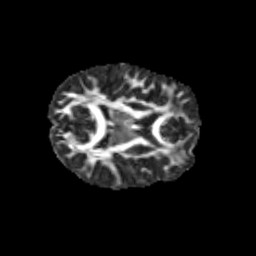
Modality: FA
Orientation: axial
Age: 10
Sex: male
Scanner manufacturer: siemens
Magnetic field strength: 3 T
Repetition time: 3.8 s
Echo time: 0.07 s